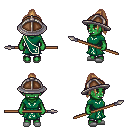
a pixel art fantasy rpg character, female body template, orc, green skin, sash dress, metal pants, light blonde long topknot hairstyle, chain helm, white slippers, spear, four views (front, back, left, right), 2x2 character sprite sheet, small pixel art, hard edges, no anti-aliasing